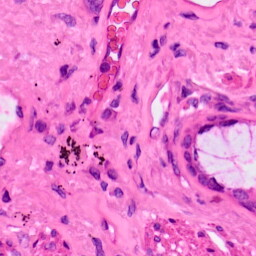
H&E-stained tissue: Lung